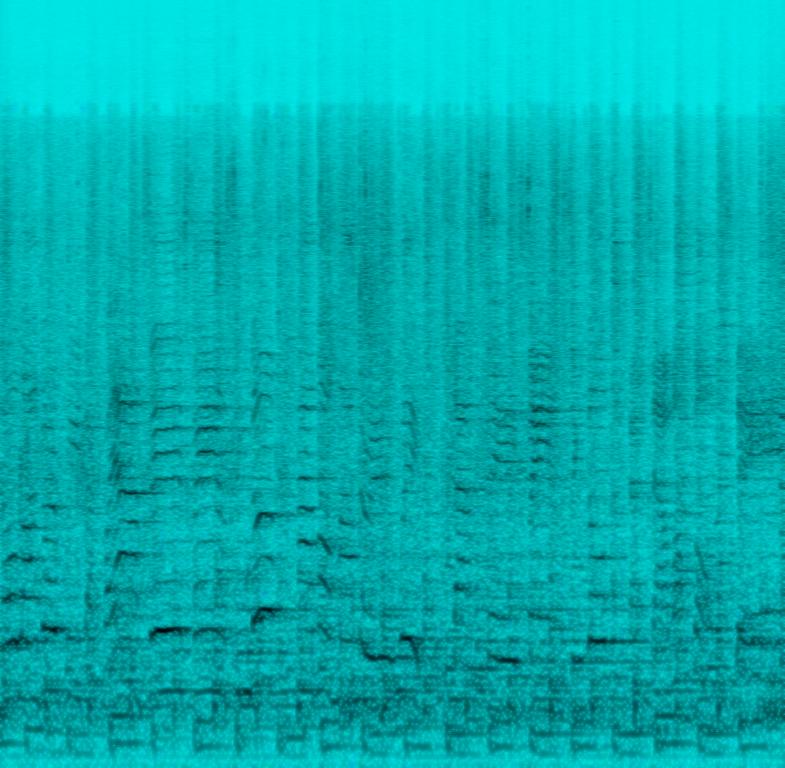
A male vocalist sings this energetic song. The tempo is fast with accordion harmony, funky bass lines, vigorous drumming,rhythmic acoustic guitar and keyboard harmony. The audio is muffled making it difficult to hear the other elements in the song. This song is a live performance as there are sounds of clapping, cheering and people murmuring. This song is a vibrant,vivacious,bright, punchy, and energetic Pop.